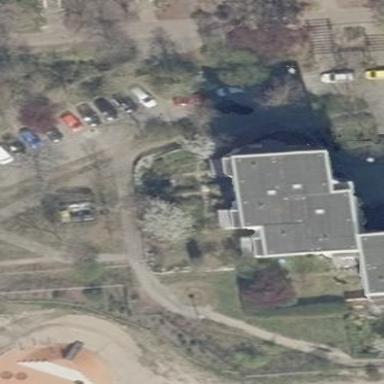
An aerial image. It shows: Apartment building with flat roof.